Field crop: tomato
Growth stage: 1
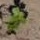
Species: portulaca